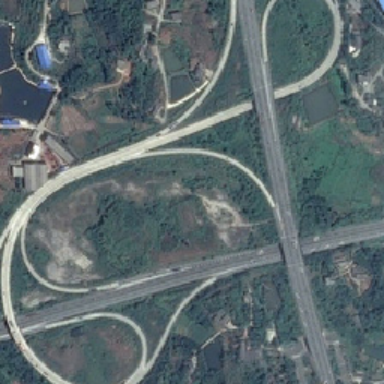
A viaduct divided into some beige ring area and two gray straight viaduct .